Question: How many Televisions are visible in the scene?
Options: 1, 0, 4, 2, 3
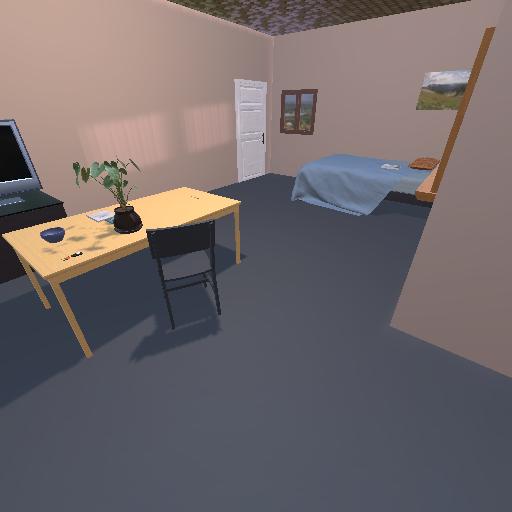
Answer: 1